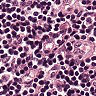
Metastatic tissue present: no